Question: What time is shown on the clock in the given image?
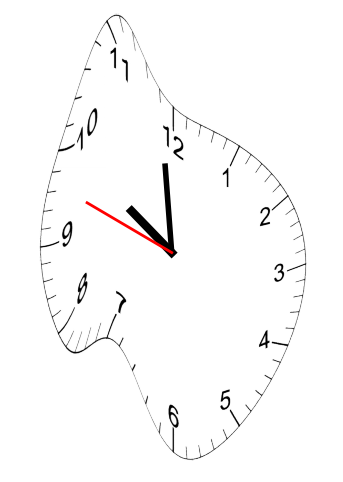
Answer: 09:58:48